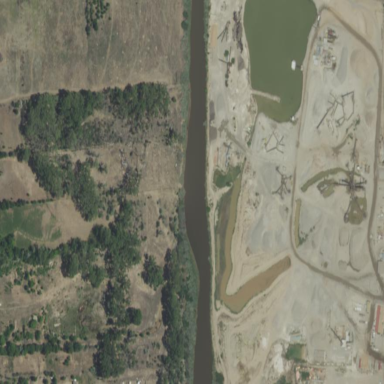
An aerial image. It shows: Industrial quarry mine extracting sand resources.